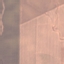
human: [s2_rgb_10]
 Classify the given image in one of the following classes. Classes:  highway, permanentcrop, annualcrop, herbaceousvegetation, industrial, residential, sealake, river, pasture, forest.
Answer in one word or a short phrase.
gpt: AnnualCrop